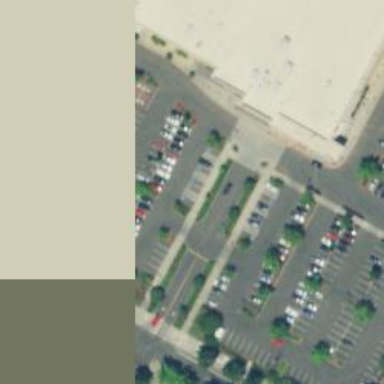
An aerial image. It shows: Parking space.